Question: can you please help me with this issue.
I need to connect to json API and authenticate (connectorauth) via two parameters - key and connector_id.
Key is the API key, and connector_id is just an id.
I also have a url to extract the data from.
All I know is that I have to get the data via post and curl. Can you please send me an example script to authenticate. I'm not sure how to use the two parameters key and connector_id.
Should I use them in header, or I should use CURLOPT_USERPWD.
On success, I should get this result -
Thanks
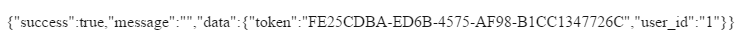
Answer: Try this,
'$url' will be the post url
'$params' is query string for eg:- key=somevalue&connector_id=value
'$count' no of parameters passed. Int this example 2 key and connector_id
'''
function download_page($url, $count, $params) {
$ch = curl_init();
curl_setopt($ch, CURLOPT_URL, $url);
curl_setopt($ch, CURLOPT_FAILONERROR, 1);
curl_setopt($ch, CURLOPT_FOLLOWLOCATION, 1);
curl_setopt($ch, CURLOPT_RETURNTRANSFER, 1);
curl_setopt($ch, CURLOPT_SSL_VERIFYHOST, 0);
curl_setopt($ch, CURLOPT_USERAGENT, 'Mozilla/5.0 (Windows; U; Windows NT 5.1; en-US; rv:1.8.1.13) Gecko/20080311 Firefox/2.0.0.13');
curl_setopt($ch, CURLOPT_TIMEOUT, 15);
curl_setopt($ch, CURLOPT_POST, $count);
curl_setopt($ch, CURLOPT_POSTFIELDS, $params);
$result = curl_exec($ch);
curl_close($ch);
return $result;
}
'''